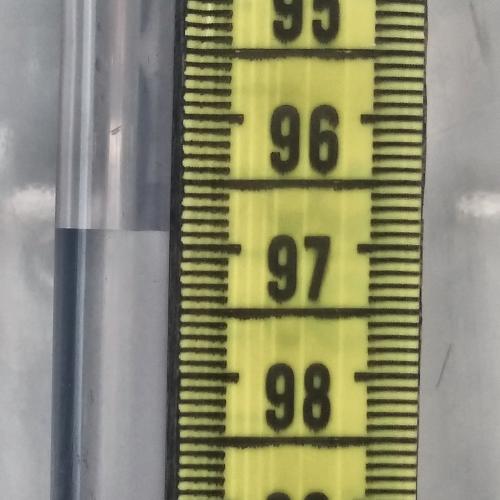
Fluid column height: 96.9 cm